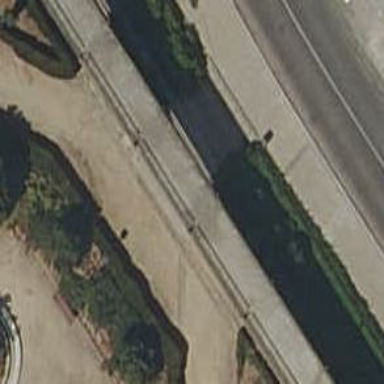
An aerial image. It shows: Set of steps on the road.